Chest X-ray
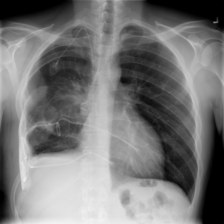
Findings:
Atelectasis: negative
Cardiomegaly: negative
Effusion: positive
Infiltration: negative
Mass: negative
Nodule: negative
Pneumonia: negative
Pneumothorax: negative
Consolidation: negative
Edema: negative
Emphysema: negative
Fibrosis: negative
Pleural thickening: negative
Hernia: negative